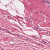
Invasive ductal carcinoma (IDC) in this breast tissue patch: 0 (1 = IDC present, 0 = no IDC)